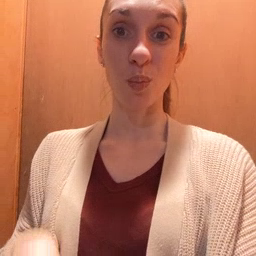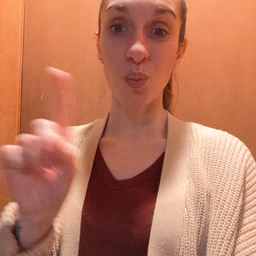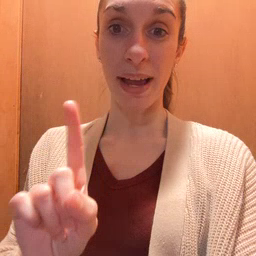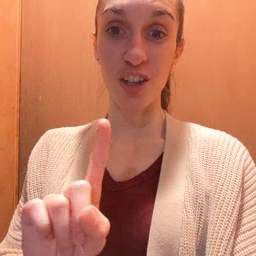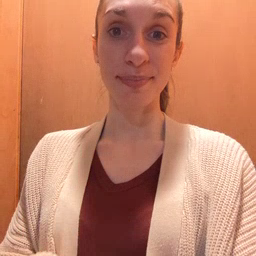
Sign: where